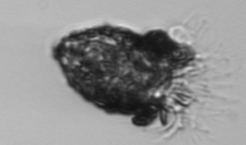
Label: Stenosemella_pacifica